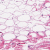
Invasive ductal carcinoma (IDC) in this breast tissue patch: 0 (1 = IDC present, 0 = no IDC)